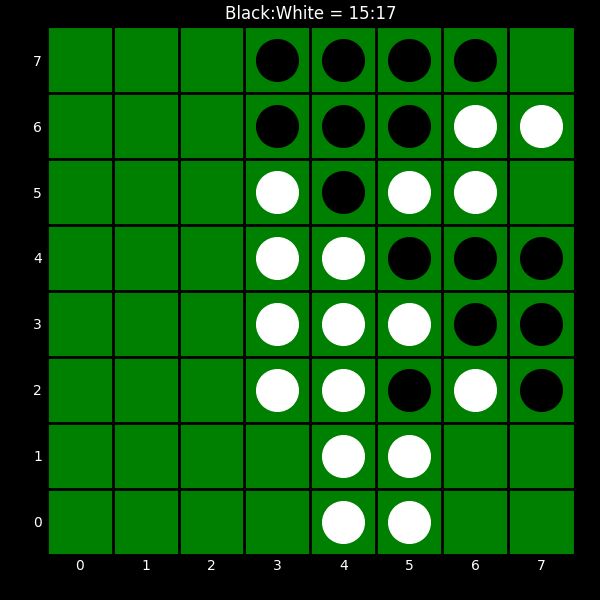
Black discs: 15
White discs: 17